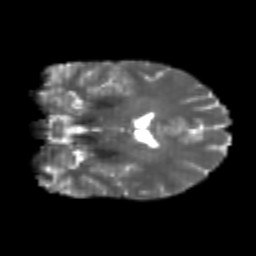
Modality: T2w
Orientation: coronal
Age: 22
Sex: male
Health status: healthy
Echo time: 0.074 s